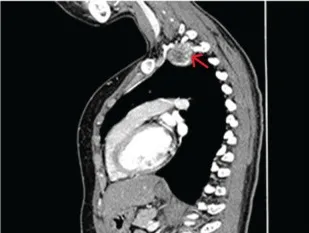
Imaging before surgery. Sagittal. Chest CT images reveal no abnormal changes in the adjacent thoracic vertebrae and ribs.
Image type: radiology (ct)